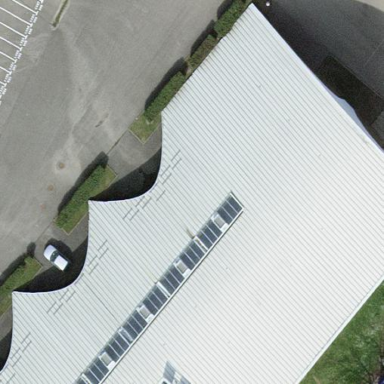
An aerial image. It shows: School building.